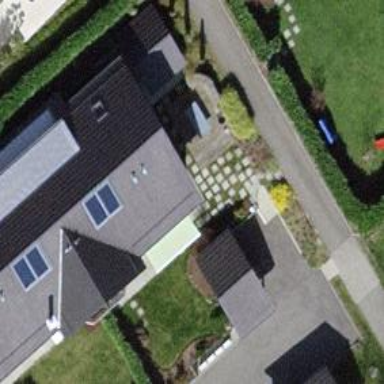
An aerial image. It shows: Simple and straightforward house.